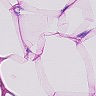
Metastatic tissue present: no